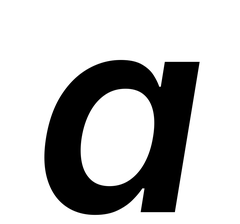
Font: Inter-Italic_SemiBold_Italic